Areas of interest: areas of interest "Jilin Institute of Physical Education Fitness Center"
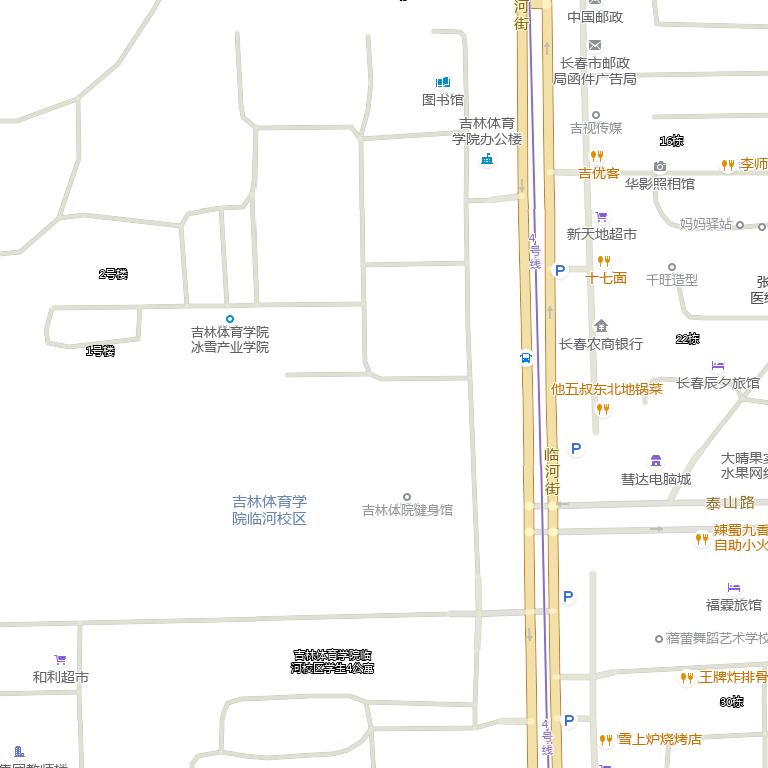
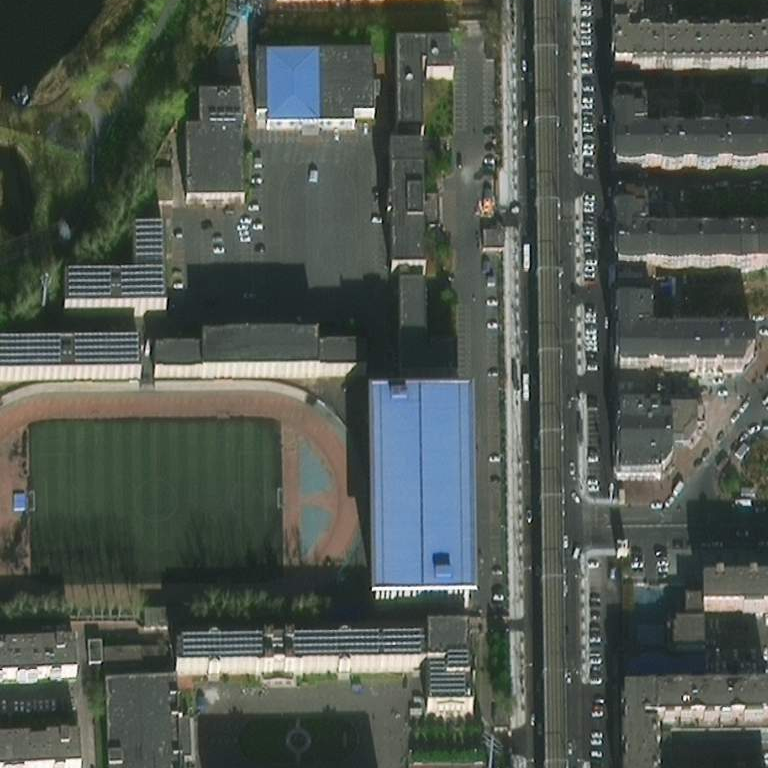